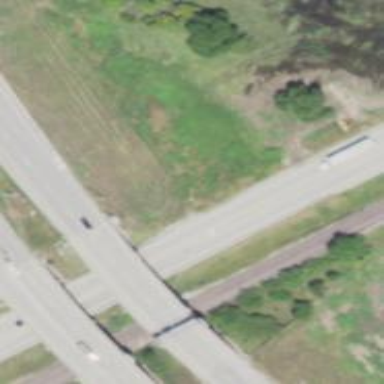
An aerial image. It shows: Bridge over motorway.